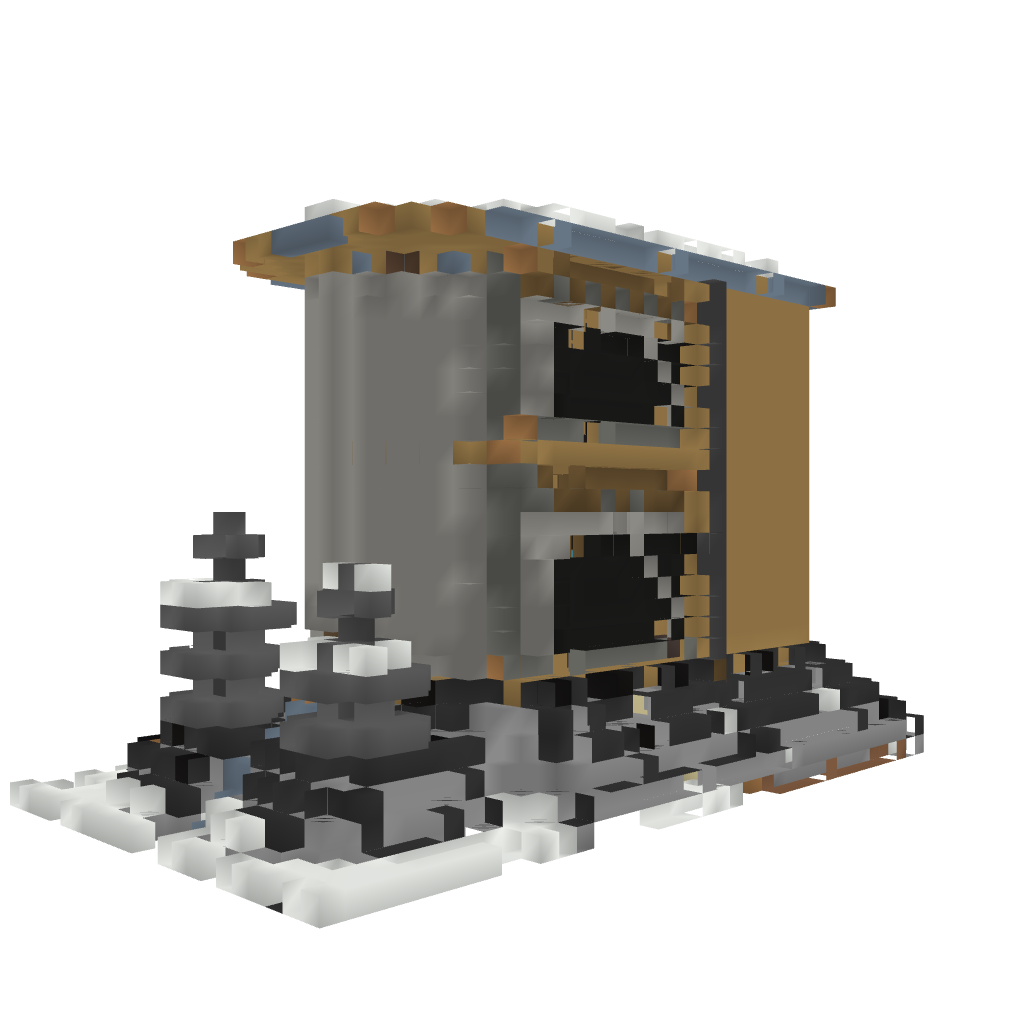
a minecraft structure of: big woodem house